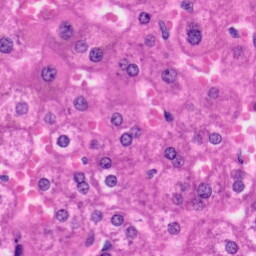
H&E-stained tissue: Liver